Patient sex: M
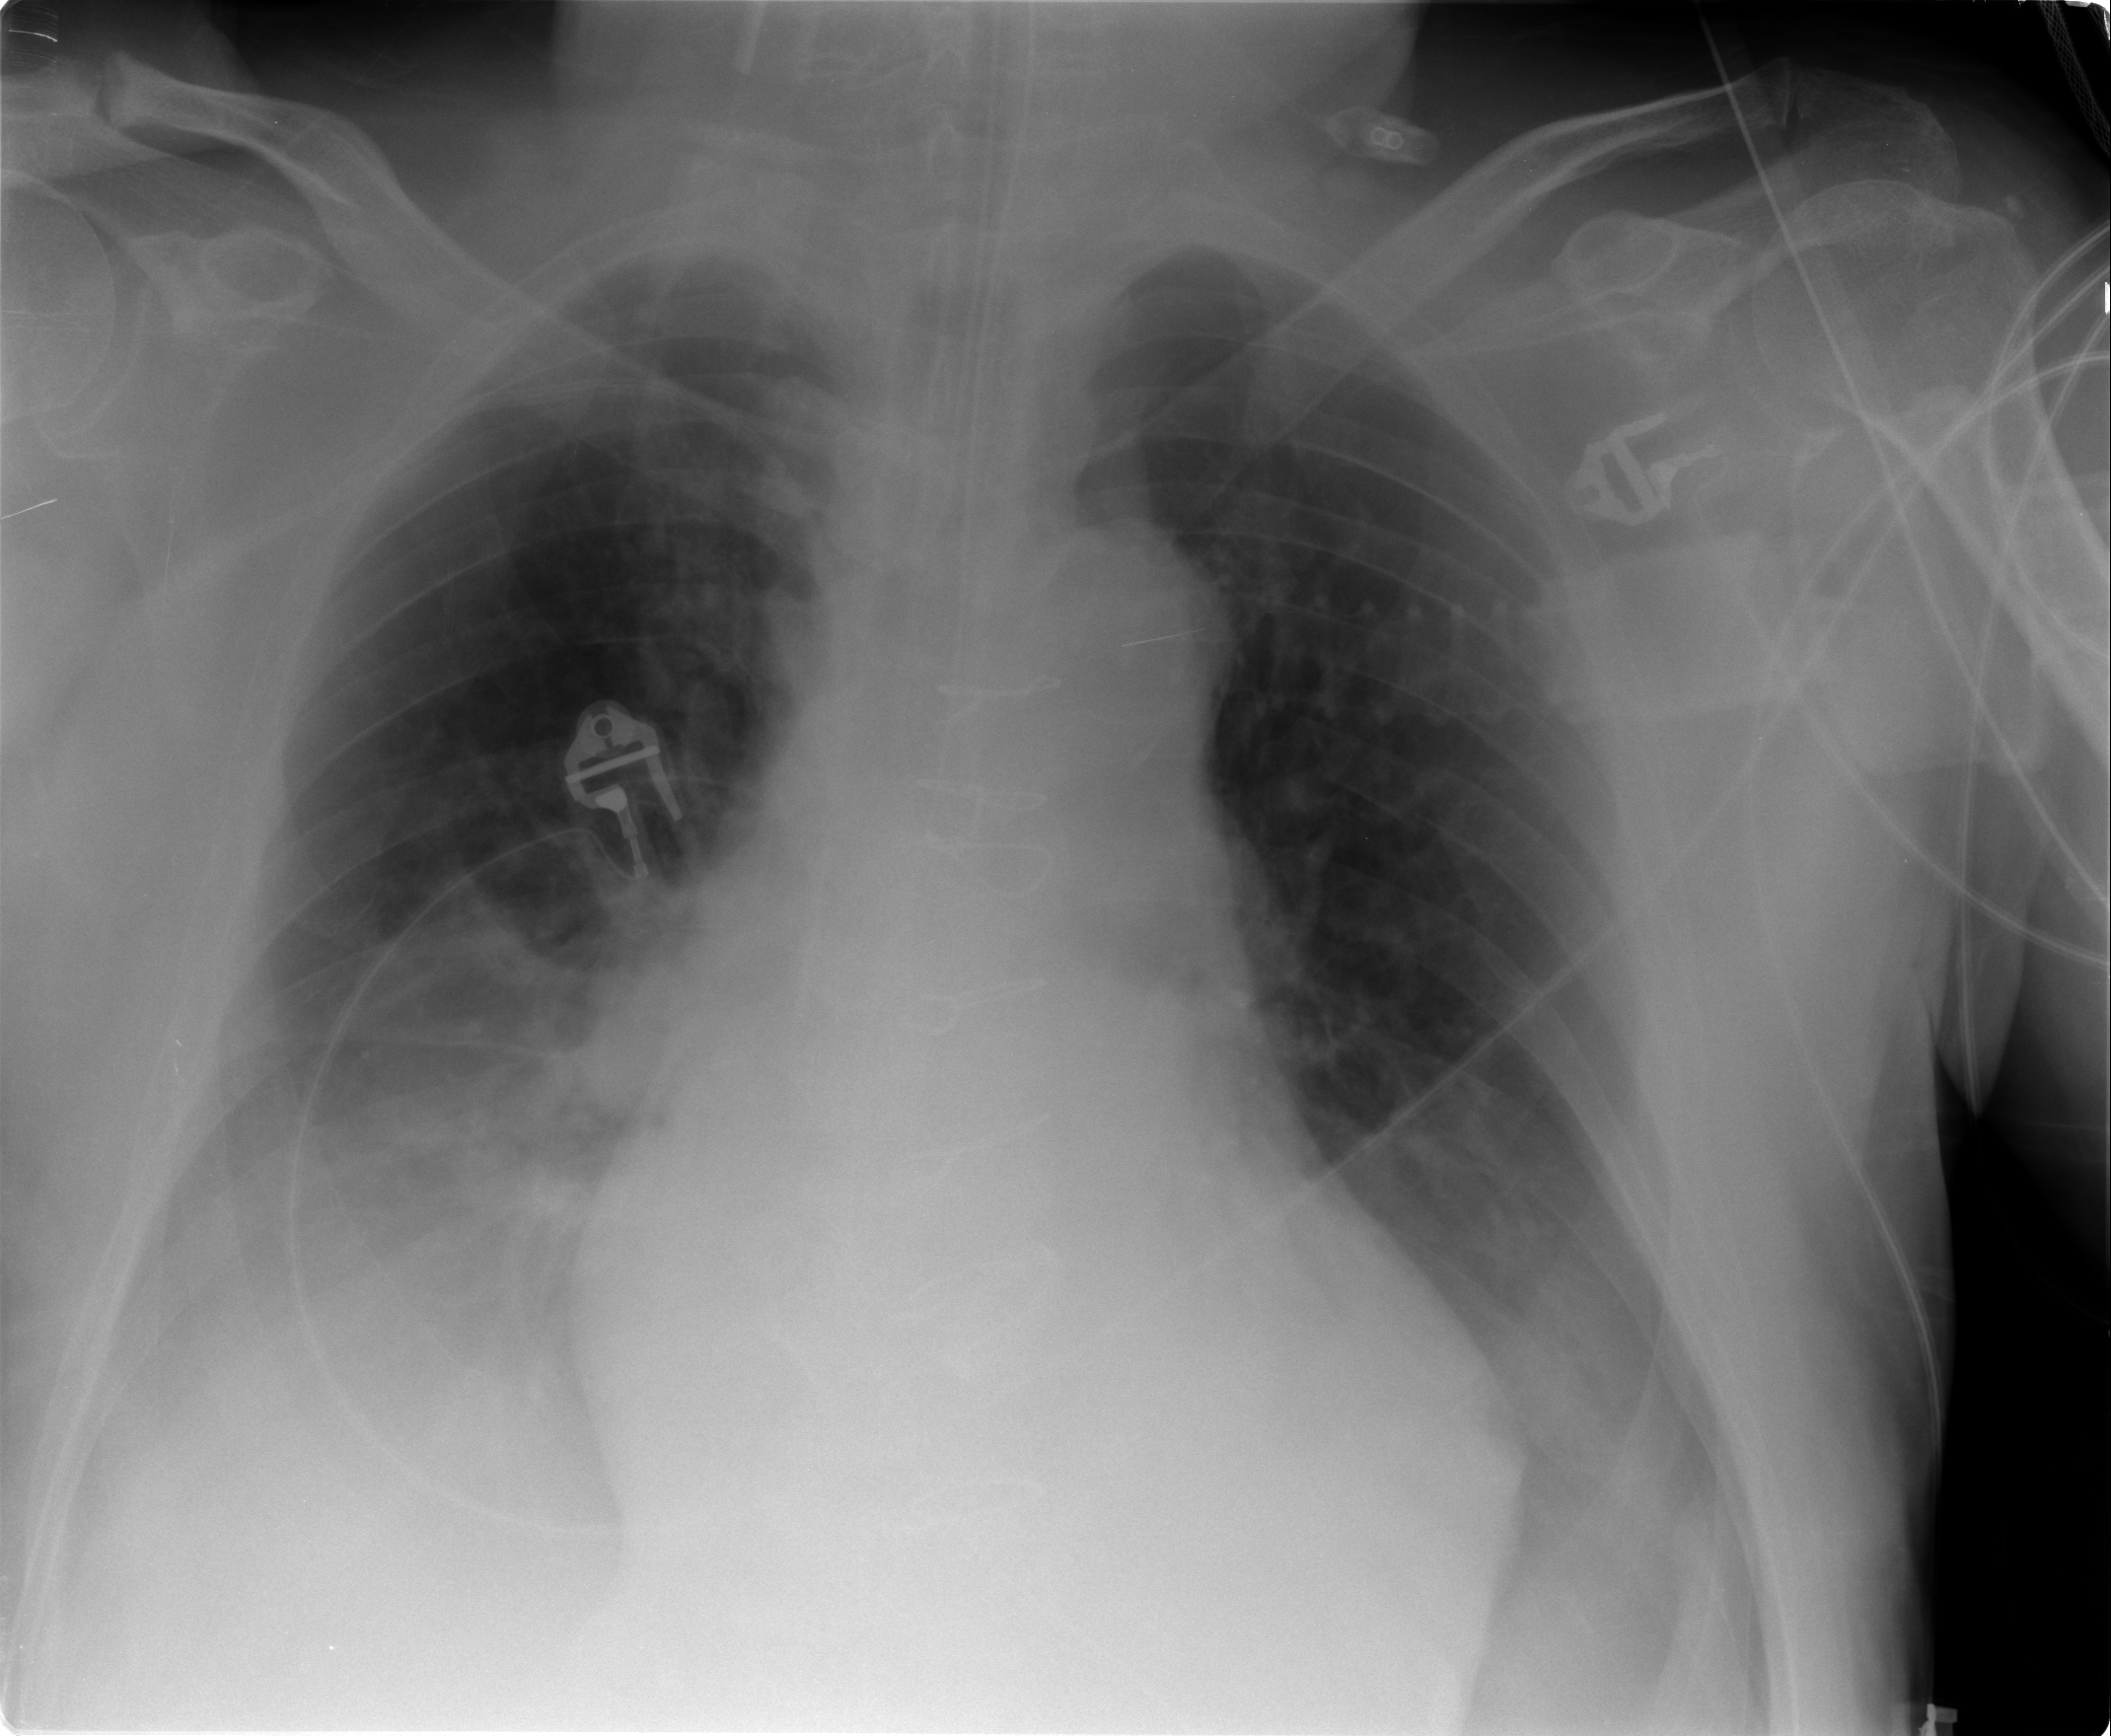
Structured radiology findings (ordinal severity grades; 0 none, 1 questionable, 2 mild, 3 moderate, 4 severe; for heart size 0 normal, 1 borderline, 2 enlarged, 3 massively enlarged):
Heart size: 2
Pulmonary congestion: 2
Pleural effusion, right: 3
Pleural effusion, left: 2
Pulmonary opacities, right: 0
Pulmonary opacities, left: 0
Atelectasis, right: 2
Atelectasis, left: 2